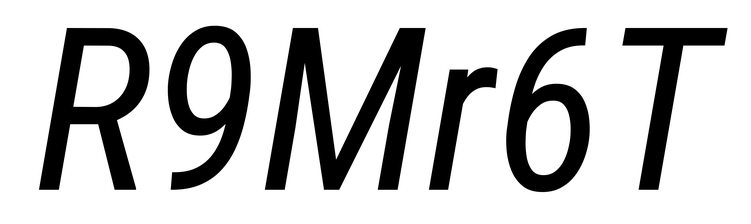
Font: Roboto-Italic_Condensed_Italic